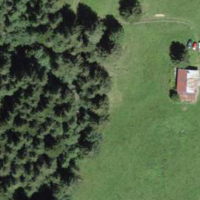
EUNIS habitat code: 23
Species observed at this site:
Tanacetum vulgare